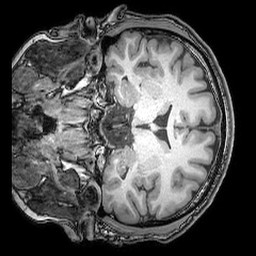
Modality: T1w
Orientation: coronal
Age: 23
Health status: ill
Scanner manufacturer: philips
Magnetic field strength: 3 T
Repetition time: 0.007 s
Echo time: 0.003501 s